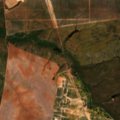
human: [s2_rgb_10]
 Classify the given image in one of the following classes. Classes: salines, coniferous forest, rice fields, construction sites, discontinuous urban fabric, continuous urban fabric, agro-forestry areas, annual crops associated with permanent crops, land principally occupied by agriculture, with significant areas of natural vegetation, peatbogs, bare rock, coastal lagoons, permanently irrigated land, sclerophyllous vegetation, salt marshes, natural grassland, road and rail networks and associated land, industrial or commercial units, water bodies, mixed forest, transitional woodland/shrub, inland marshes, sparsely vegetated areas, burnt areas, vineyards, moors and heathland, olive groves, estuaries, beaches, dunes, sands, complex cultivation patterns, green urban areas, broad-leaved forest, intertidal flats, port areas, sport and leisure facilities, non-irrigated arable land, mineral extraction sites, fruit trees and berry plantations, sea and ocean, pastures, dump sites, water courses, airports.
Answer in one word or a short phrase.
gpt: continuous urban fabric